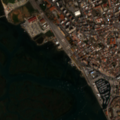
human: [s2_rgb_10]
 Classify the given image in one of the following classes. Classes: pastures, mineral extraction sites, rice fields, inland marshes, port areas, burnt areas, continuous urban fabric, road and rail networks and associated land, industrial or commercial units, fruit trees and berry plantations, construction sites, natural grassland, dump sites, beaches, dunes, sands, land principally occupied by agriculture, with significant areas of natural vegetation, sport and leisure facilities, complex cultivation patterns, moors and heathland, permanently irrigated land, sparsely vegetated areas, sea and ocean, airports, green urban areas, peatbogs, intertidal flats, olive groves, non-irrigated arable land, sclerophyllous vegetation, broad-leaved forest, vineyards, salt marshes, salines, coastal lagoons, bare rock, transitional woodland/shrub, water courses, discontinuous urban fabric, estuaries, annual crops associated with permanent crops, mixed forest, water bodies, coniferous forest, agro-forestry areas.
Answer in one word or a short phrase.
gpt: continuous urban fabric, discontinuous urban fabric, industrial or commercial units, salt marshes